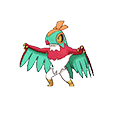
Pok\u00e9mon: hawlucha